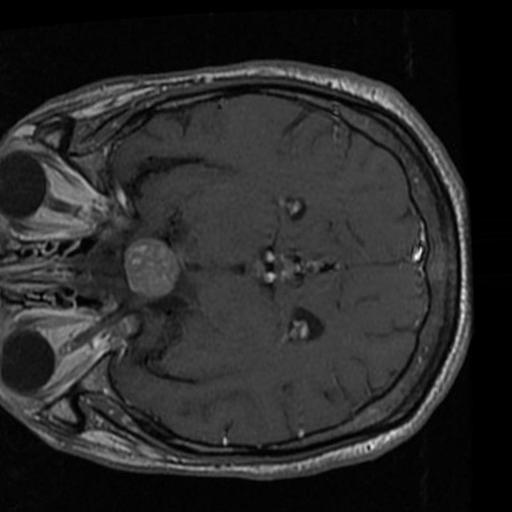
Label: brain_tumor